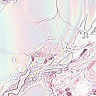
Metastatic tissue present: no